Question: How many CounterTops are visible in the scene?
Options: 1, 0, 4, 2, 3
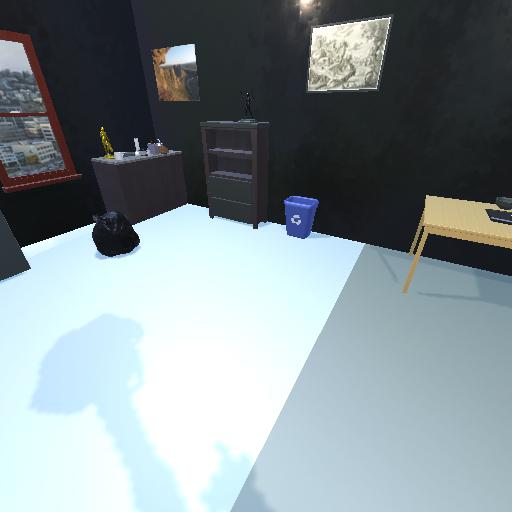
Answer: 1